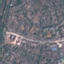
Land use / land cover class: Residential